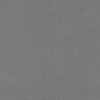
Label: dusty